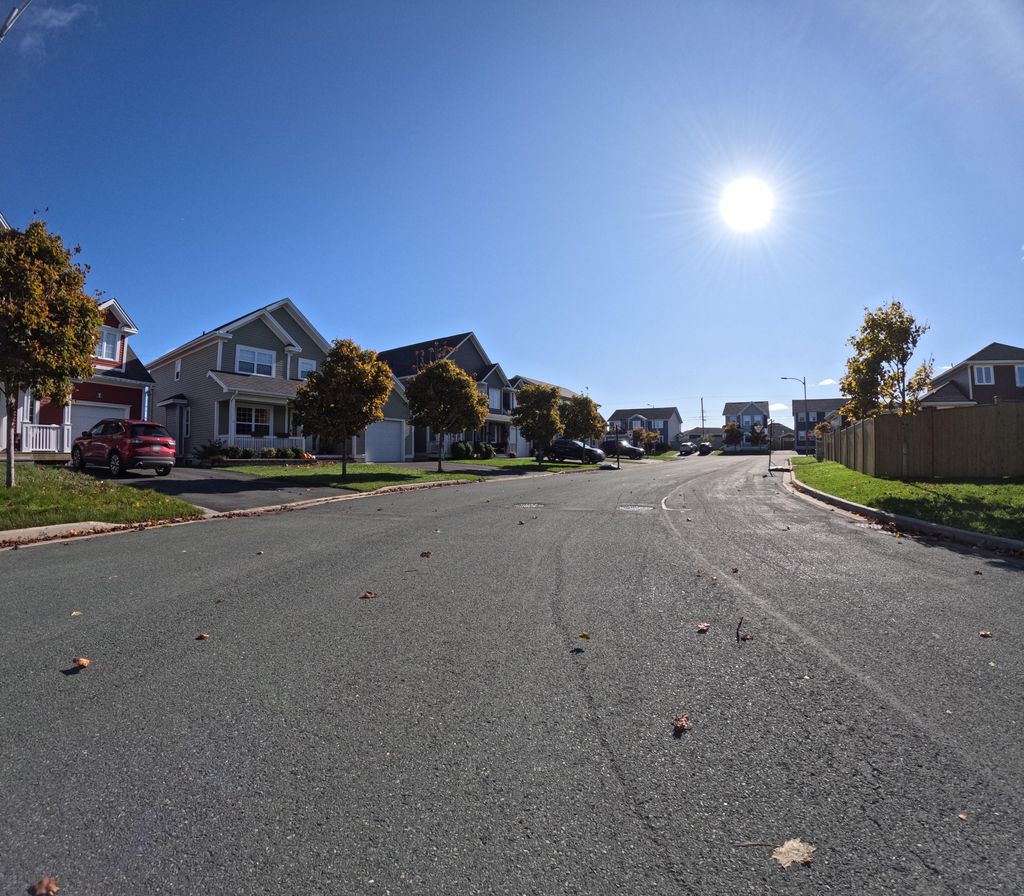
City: st_johns